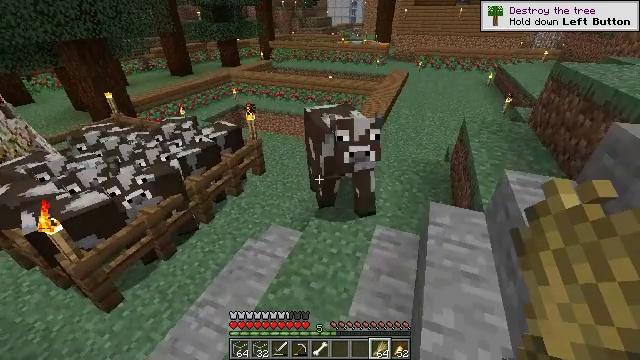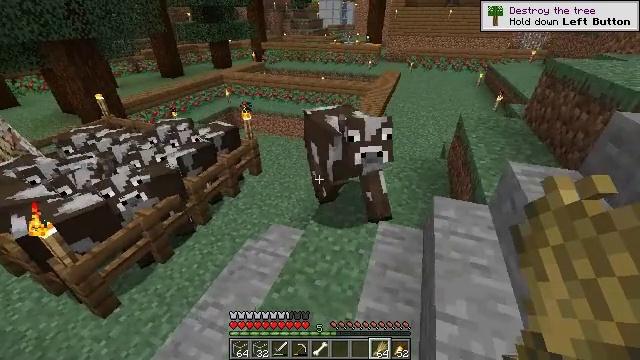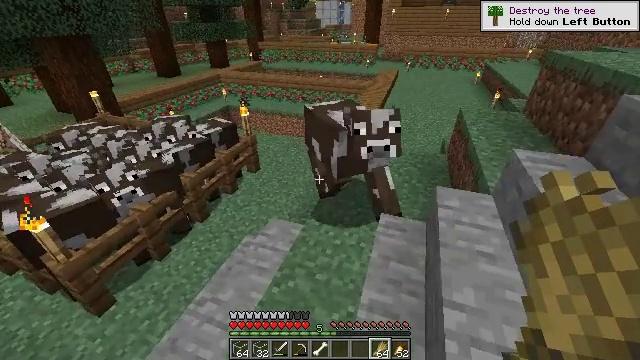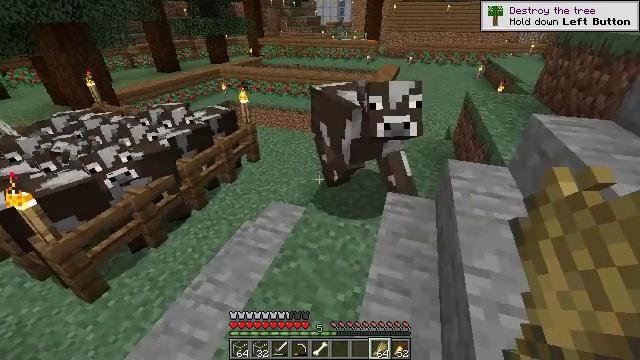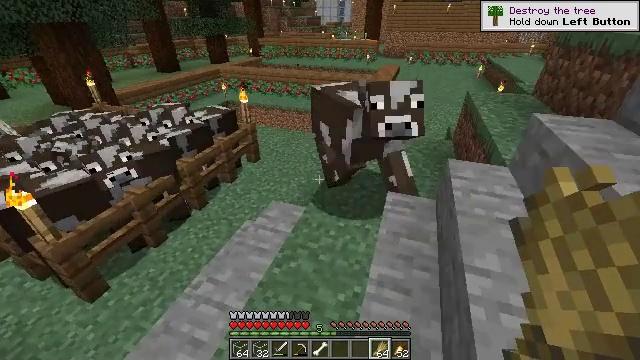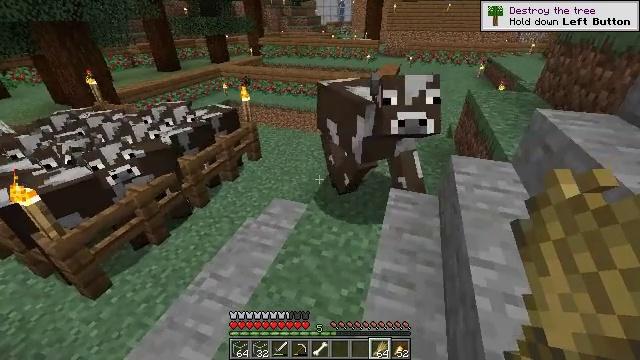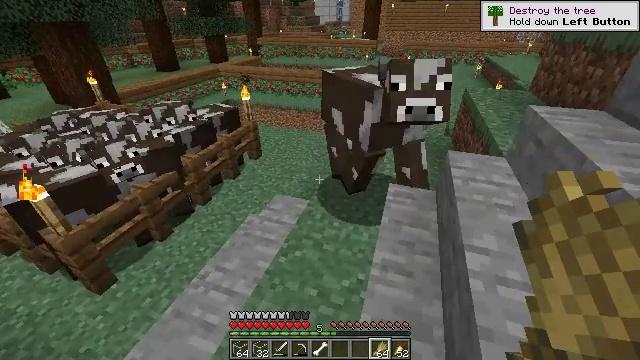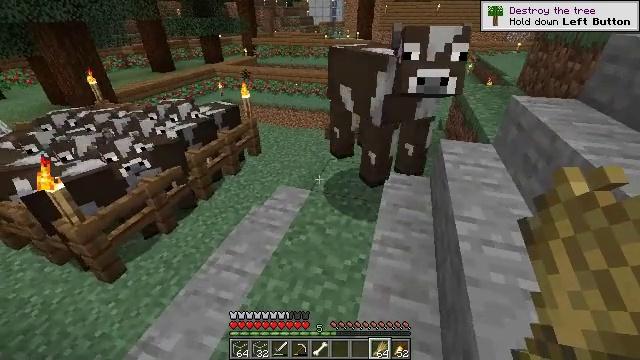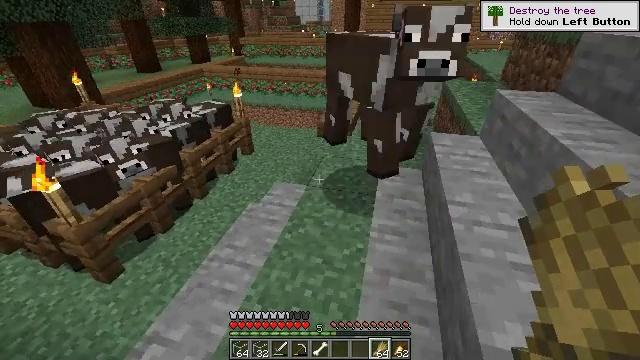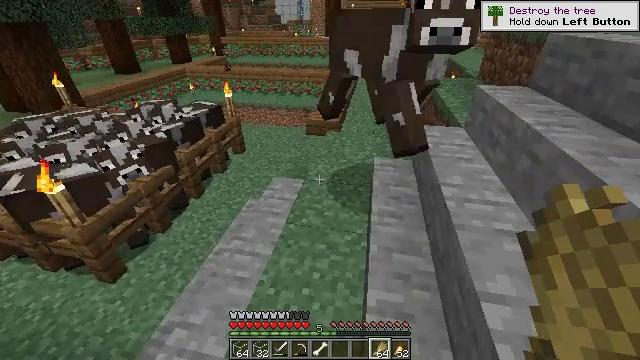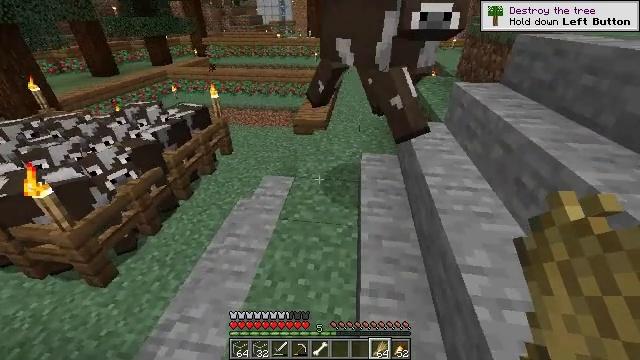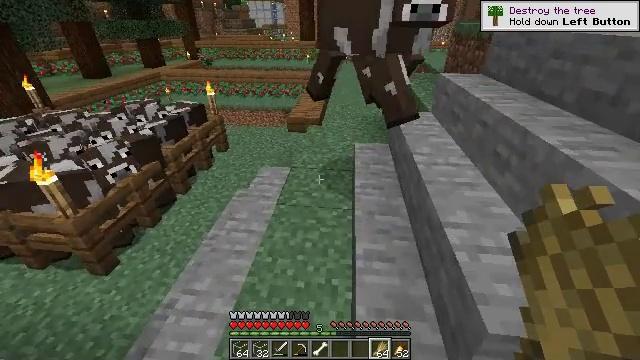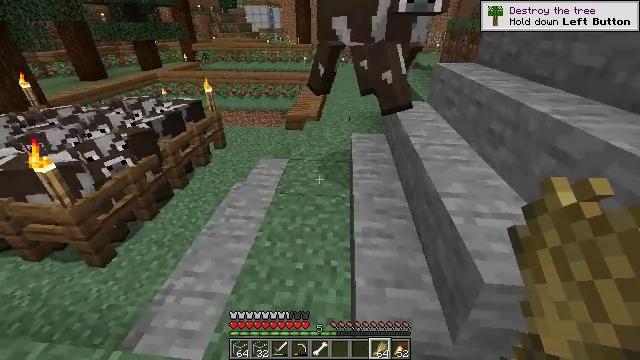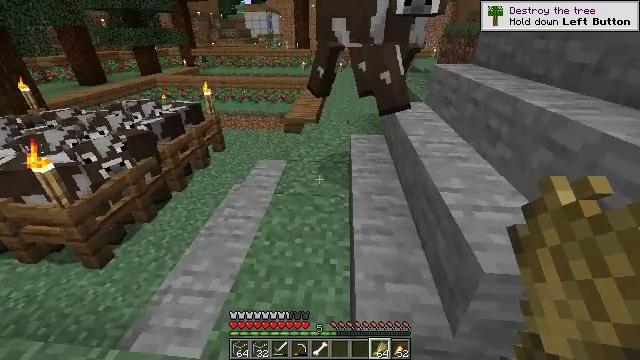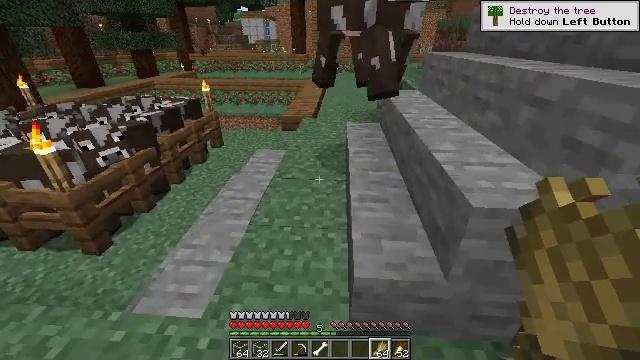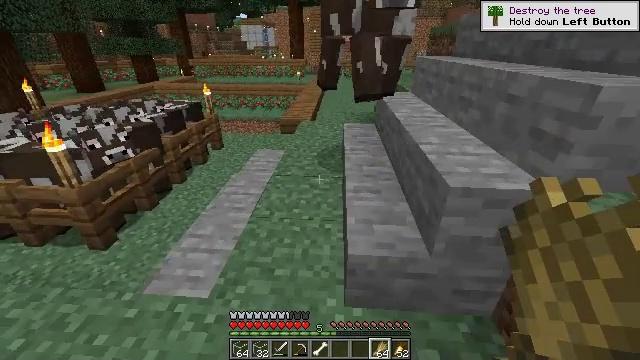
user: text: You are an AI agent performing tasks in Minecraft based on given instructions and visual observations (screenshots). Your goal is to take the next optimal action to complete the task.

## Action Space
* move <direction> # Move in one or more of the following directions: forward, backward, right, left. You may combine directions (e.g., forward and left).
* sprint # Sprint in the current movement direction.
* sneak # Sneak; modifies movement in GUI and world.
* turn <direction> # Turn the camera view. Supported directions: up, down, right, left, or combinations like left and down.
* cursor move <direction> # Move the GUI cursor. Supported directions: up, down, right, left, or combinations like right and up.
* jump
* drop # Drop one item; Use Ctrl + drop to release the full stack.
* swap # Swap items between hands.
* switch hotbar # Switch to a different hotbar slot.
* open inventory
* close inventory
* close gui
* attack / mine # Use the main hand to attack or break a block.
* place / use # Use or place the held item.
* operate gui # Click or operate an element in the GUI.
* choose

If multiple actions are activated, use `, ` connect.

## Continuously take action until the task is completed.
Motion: motion action
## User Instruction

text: Attack the spruce fence to dismantle it.
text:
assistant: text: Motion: turn right
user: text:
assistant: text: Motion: no_op
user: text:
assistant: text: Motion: no_op
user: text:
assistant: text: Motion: no_op
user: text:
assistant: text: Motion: move back
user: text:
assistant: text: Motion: move back
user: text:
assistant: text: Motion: move back and move left, turn right
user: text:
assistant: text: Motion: move back and move left, turn right
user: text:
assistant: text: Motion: move back and move left, turn right
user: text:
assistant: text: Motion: move back, turn right
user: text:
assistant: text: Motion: move back, turn right
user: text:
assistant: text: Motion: move back
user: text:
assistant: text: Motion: move back, turn up
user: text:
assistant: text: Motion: move back, turn up
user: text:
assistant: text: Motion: move back, turn up
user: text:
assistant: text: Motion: move back, turn right and up
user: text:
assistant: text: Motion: move back, turn right and up
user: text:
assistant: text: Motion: move back, turn right and up
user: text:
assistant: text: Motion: move back, turn right and up
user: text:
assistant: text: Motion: move back, turn right and up
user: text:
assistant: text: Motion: move back, turn up
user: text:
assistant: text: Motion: move back, turn up
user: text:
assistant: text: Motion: move back, turn up
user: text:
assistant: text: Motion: no_op
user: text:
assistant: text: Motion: no_op
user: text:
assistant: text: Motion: no_op
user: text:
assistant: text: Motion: no_op
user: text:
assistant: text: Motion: no_op
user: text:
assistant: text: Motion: move back
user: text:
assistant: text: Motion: move back